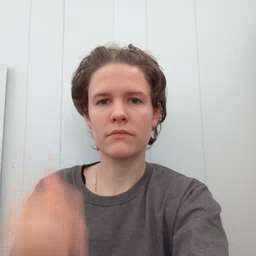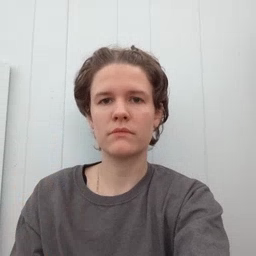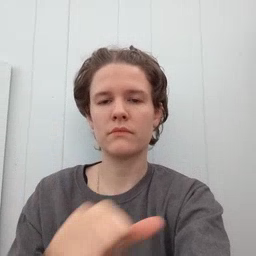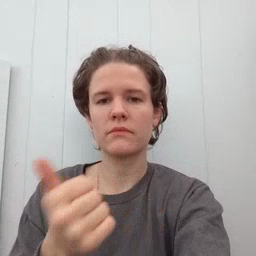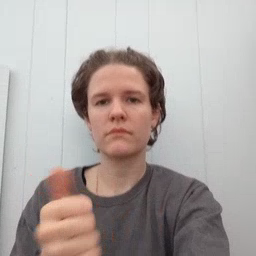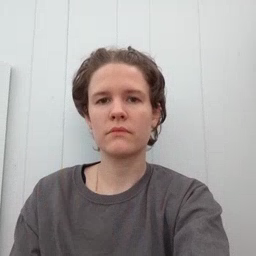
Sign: another